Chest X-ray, AP view. Patient: 46 years old, sex F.
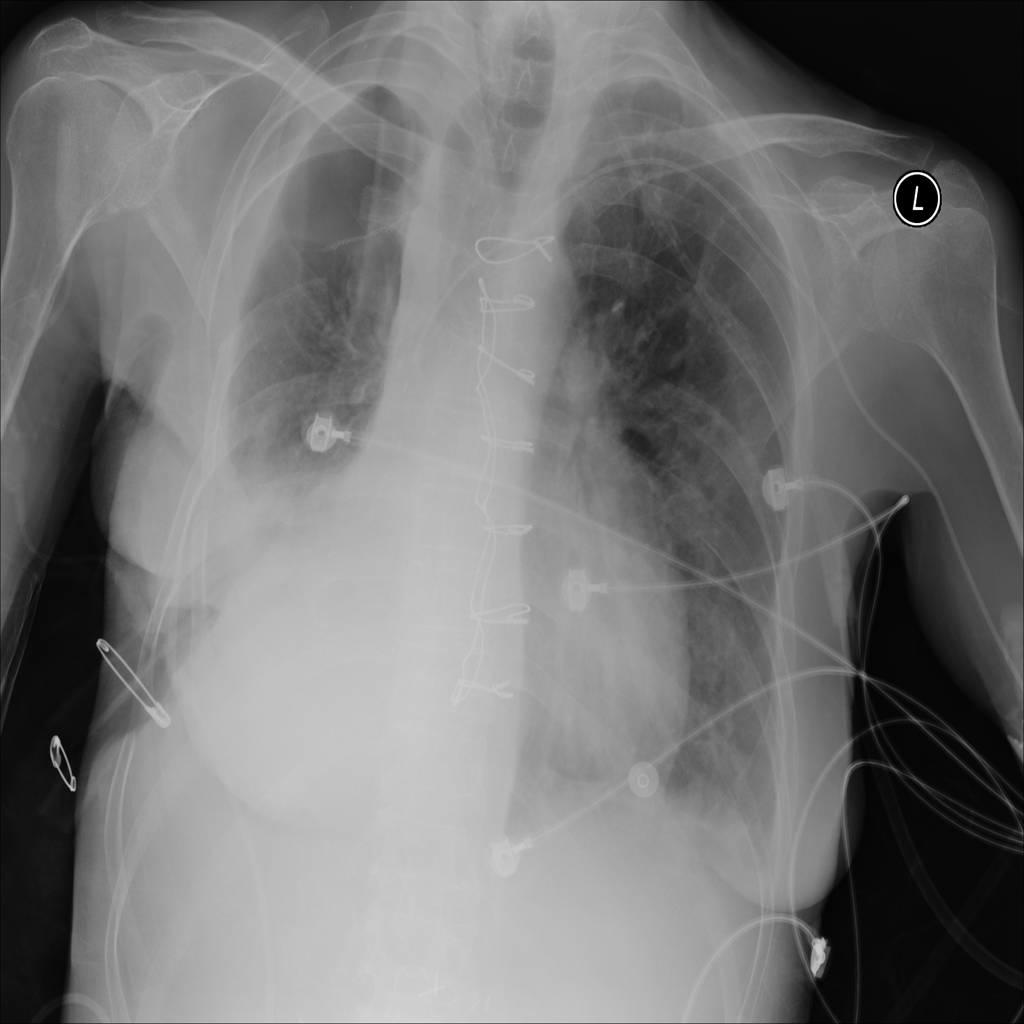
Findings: Effusion, Pleural_Thickening